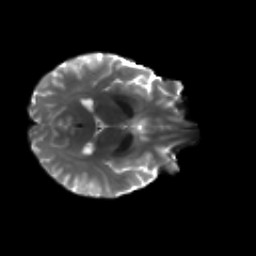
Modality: T2w
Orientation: axial
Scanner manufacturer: siemens
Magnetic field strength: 3 T
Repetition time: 4.16 s
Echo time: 0.0806 s